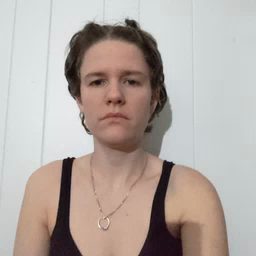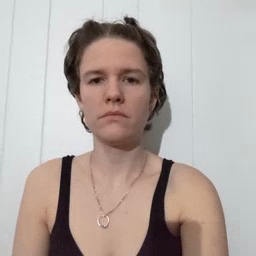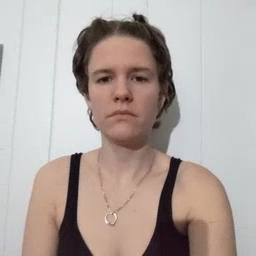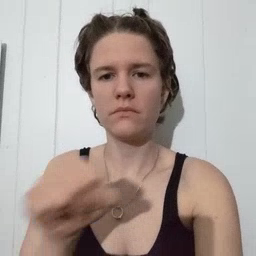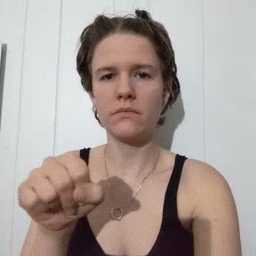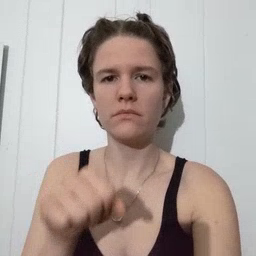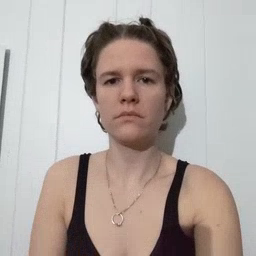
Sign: shoe